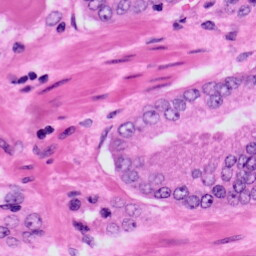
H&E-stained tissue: Prostate